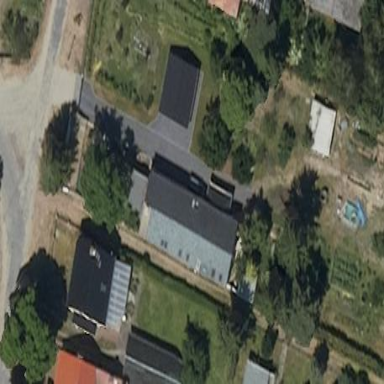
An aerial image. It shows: Gabled building with the roof oriented along its structure.